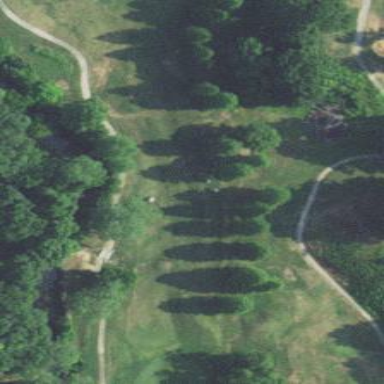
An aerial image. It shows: Grassy area designated as golf fairway.